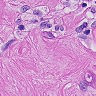
Metastatic tissue present: yes